Question: I am not able to understand one important aspect of Android software design which I am just starting out with, from what I know 'Fragment' design has been adopted in order to decouple the code, where the intuition is that the 'Activity' remains as is and 'Fragment' can be else where, maybe even in a different activity, or maybe along side other fragments, in something like a Master/Detail flow or landscape UI.
Okay so I have seen quite a handful of questions on SO asking as to why 'Fragments' are placed as static inner classes within an 'Activity' and the answer there is that if we do not make them static, the 'Fragment' may hold a reference to the activity and something like a screen rotation or a re-draw might leak the activity or something.
This brings me back to square one and I have the question that, well, if the Fragment design has been adopted in order to decouple the code, then why are we marrying the 'Fragment' to the 'Activity' by putting it the activity class and not putting them as standalone public classes? Isn't that totally contradicting to the very existence of Fragments?
What is the down side of having a project structure as such? Where each 'Fragment' is a separate class of its own? Given that my Fragment code can grow to like a 1000 lines especially when trying to do animations I am seeing this as far more neater, decoupled and reusable within activities other than it's intended parent Activity.
- - -

Any other project design methods, concepts, corrections to my intuition are more than welcome since I am just starting out here, I would love to know all my options.
Thank you :)
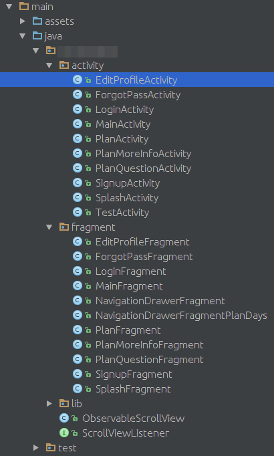
Answer: > This brings me back to square one and I have the question that, well, if the Fragment design has been adopted in order to decouple the code, then why are we marrying the Fragment to the Activity by putting it inside the activity class and not putting them as standalone public classes? Isn't that totally contradicting to the very existence of Fragments?
The main driver for fragments isn't decoupling but rather composition: reusable pieces of user interface that can be easily composed together in different configurations. From composability follows modularity and from it decoupling so yes, decoupling is there but it's not the primary concern.
Read on about <URL>.
The modularity coin has another side: if two things belong together such as an activity and a fragment that is only used with that activity, they are best kept together and not spread out all over the codebase so they are easier to evolve together. A project structure like in your question where activities and fragments are in separate packages would not really follow this principle.
One commonly seen way to keep fragments in separate classes but close to related activities and such is to use a naming prefix so they sort together in alphabetical lists within the same package: e.g. FooActivity with FooDetailsFragment.
For simple fragments where there isn't that much code and the fragment is only used in one activity, it's perfectly fine to have them as static inner classes in that activity.
Just try to be consistent so other people reading the code can easily find their way around in the codebase and the WTFs/minute code metric is kept low.
> Do we still suffer from the memory leak issue mentioned above?
No, the leak applies only to non-static inner classes that hold a reference to the outer class. Package-level classes do not have any outer class to held a reference to.
Since fragments share the hosting activity's lifecycle, leaking the outer object is not really the concern with fragments. It's just that the framework needs to be able to instantiate the fragments without any outer class objects, and 'static' is a requirement for that.
> Is there a way where the Fragments stay as an inner class and still be used elsewhere? I might be missing something here as well... so do inform me.
You can refer to public inner classes with the dot notation 'Outer.Inner' in code or 'Outer$Inner' with reflection (e.g. XML files).
While this is technically possible, doing so says you're relying on the internals of a class and that's a design smell. I'd really refer to inner classes in the outer class code itself.